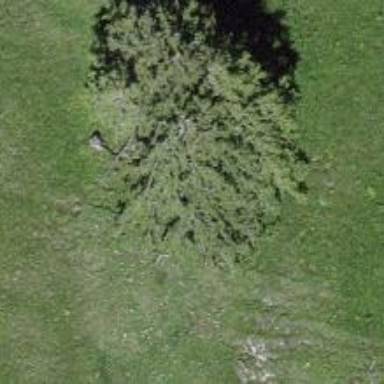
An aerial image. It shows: Needle-leaved tree in natural setting.